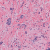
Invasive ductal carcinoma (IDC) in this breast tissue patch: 1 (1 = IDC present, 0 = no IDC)